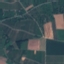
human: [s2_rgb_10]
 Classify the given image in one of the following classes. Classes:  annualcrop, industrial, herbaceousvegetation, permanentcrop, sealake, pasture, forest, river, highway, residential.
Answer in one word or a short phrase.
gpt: PermanentCrop